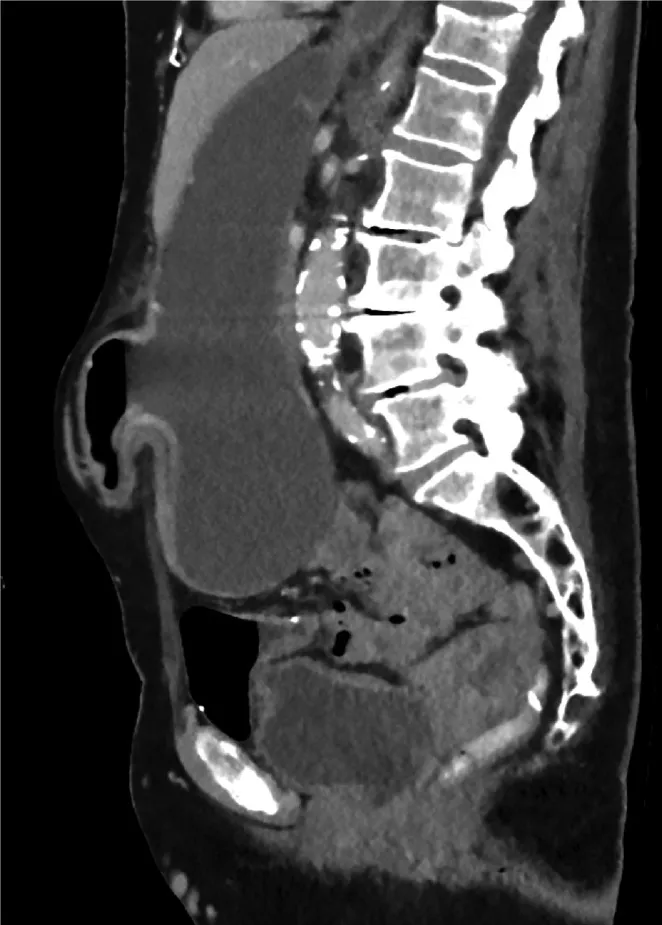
Sagittal plane slice from the patient's commuted tomography abdominal scan. The stomach is distended and enters the parastomal hernia sac with air fluid levels present.
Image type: radiology (ct)